Question: I don't know whats happen with my jqgrid,for the 1st time my data can show (all data which already input to database).
But, after I try to input date format from jquery datepicker like:

I choose 08/03/2011 but actual date is 09/09/2011.
the jqgrid can't display that data, but in database the data is already input.
could you tell why its happen?
---
EDIT
this is for the input page:
'''
<script type="text/javascript" language="javascript" src="js/jquery-1.4.2.min.js"></script>
<script type="text/javascript" language="javascript" src="js/jquery-ui-1.8.1.custom.min.js"></script>
<script type="text/javascript" language="javascript" src="js/jquery.datePicker-2.1.2.js"></script>
<script type="text/javascript" language="javascript" src="development-bundle/ui/jquery.ui.datepicker.js"></script>
<script>
$(function() {
$(".datepicker").datepicker({ dateFormat:'yy-mm-dd'});
});
</script>
<input type="text" id="datepicker" name="prob_date" class="datepicker">
'''
and I get a downloaded folder 'jqgrid_demo38'
and for the display page(use jqgrid):
'''
<link rel="stylesheet" type="text/css" media="screen" href="jqGrid/css/ui.jqgrid.css" />
<link rel="stylesheet" type="text/css" media="screen" href="jqGrid/plugins/ui.multiselect.css" />
<script src="jqGrid/js/i18n/grid.locale-en.js" type="text/javascript"></script>
<script src="jqGrid/js/jquery.jqGrid.min.js" type="text/javascript"></script>
<script type="text/javascript" language="javascript" src="js/jquery-1.4.2.min.js"></script>
<script type="text/javascript" language="javascript" src="js/jquery-ui-1.8.1.custom.min.js"></script>
'''
i'm just can't show the data which not inputed in the current month.
<URL>
<URL>
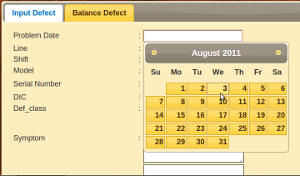
Answer: It works....
I am Deleted some command in query:
'''
$start = $limit*$page - $limit; // do not put $limit*($page - 1)
$SQL = "SELECT * FROM oqc_defect ORDER BY $sidx $sord /*LIMIT $start , $limit*/";
$result = mysql_query( $SQL ) or die("Couldnt execute query.".mysql_error());
'''
I am disabled 'LIMIT' from query.
But, I don't know why it can works..may be another reader can explain this.